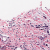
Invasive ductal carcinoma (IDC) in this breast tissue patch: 1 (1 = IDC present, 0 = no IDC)